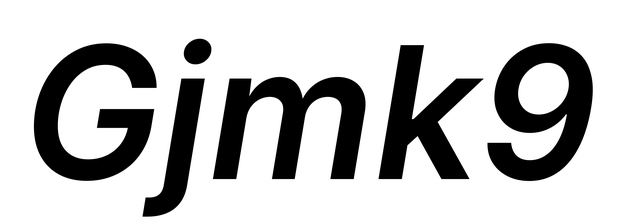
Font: Inter-Italic_SemiBold_Italic